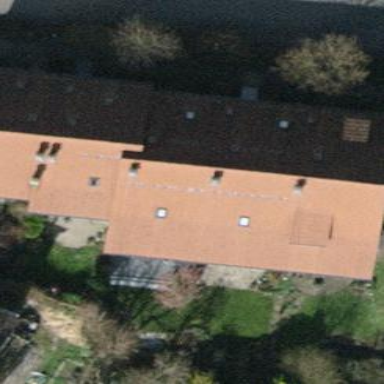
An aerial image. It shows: Detached building with tiled roof.